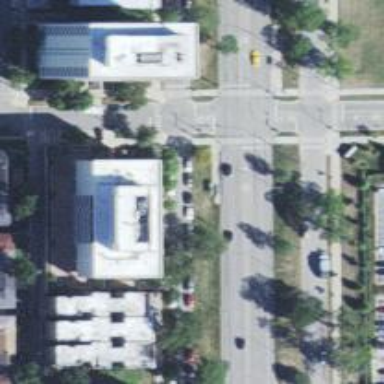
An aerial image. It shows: Footway located on traffic island.